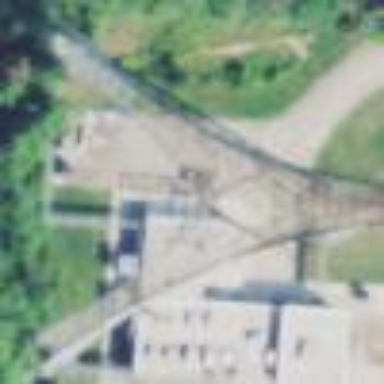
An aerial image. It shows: Mast tower used for communication.